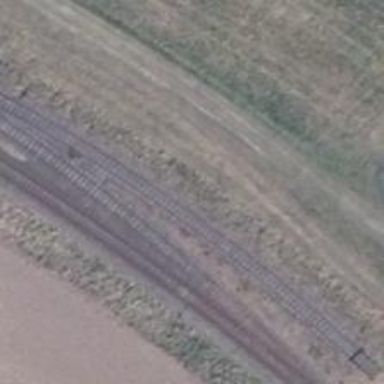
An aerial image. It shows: Abandoned railway.